Question: I'm going through <URL> in 'md-discrete' mode.
However, I want to display the slider bubble all the time like this:

I dont want this bubble to disappear when I click anywhere else.
Is there a way to do this ?
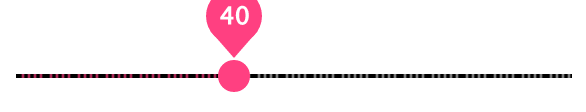
Answer: You could do it by overriding some css rules, by default the bubbles will be displayed only during active/focus states via below rule:
'''
md-slider[md-discrete]:not([disabled]):focus .md-sign,
md-slider[md-discrete]:not([disabled]):focus .md-sign:after,
md-slider[md-discrete]:not([disabled]).active .md-sign,
md-slider[md-discrete]:not([disabled]).active .md-sign:after {
opacity: 1;
-webkit-transform: translate3d(0, 0, 0) scale(1);
transform: translate3d(0, 0, 0) scale(1);
}
'''
So you can just override by making an absolute rule to display it always. i.e:
'''
md-slider[md-discrete] .md-sign,
md-slider[md-discrete] .md-sign:after {
opacity: 1;
-webkit-transform: translate3d(0, 0, 0) scale(1);
transform: translate3d(0, 0, 0) scale(1);
}
'''
<URL>